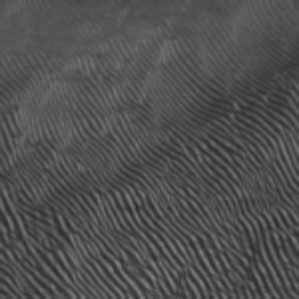
Label: frost